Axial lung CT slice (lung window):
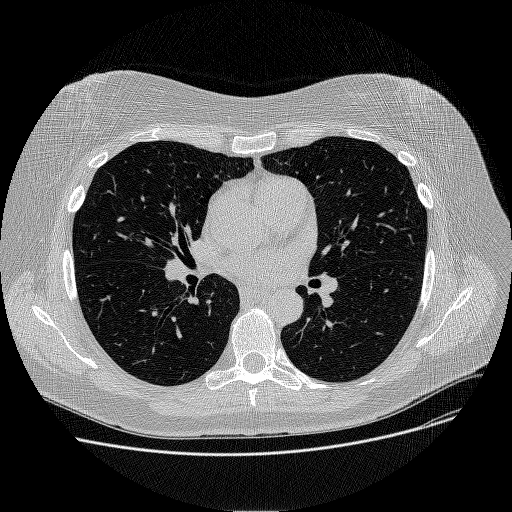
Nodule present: no